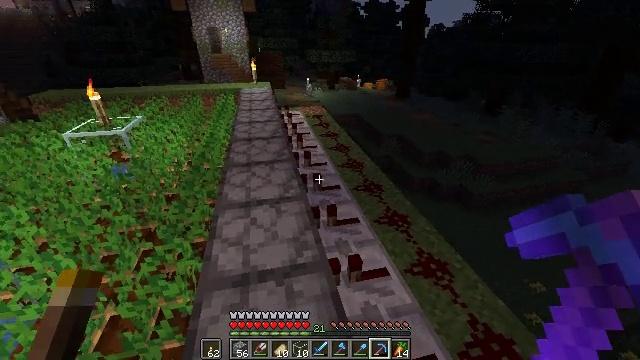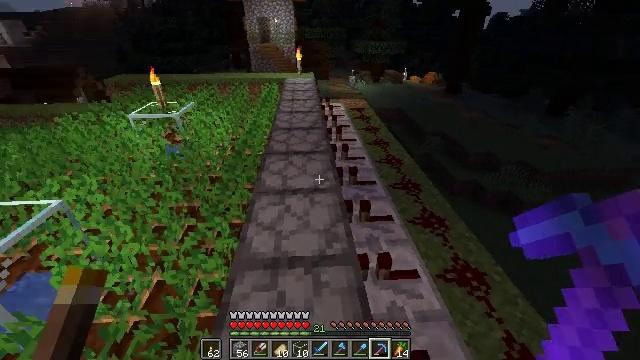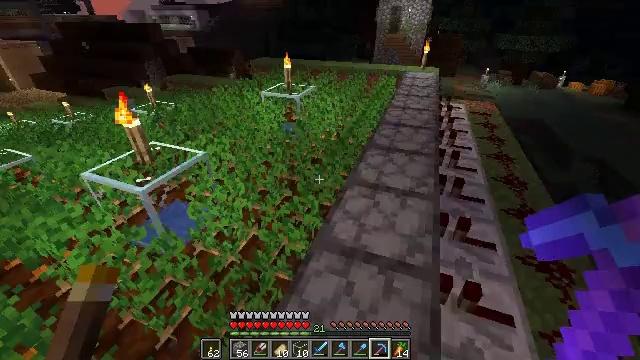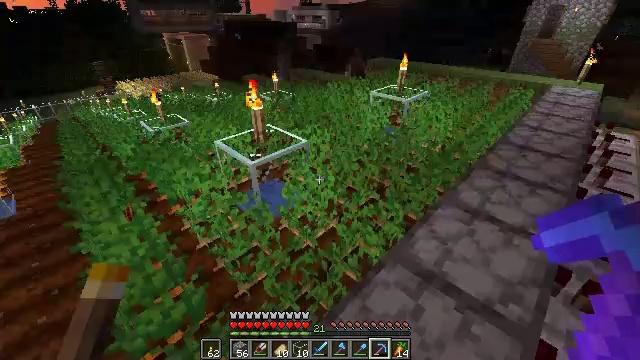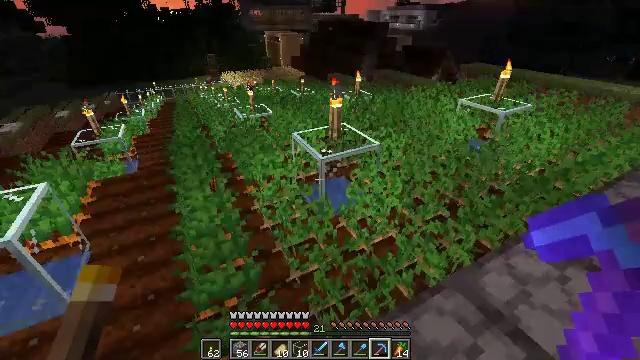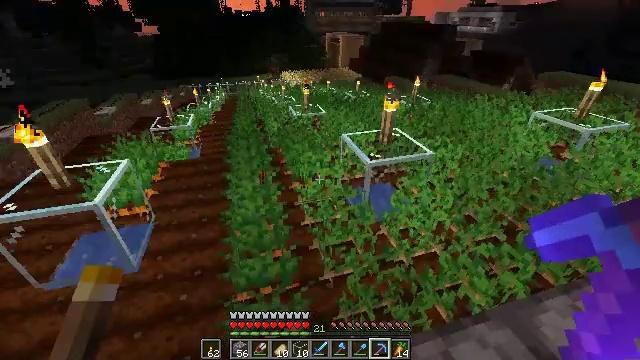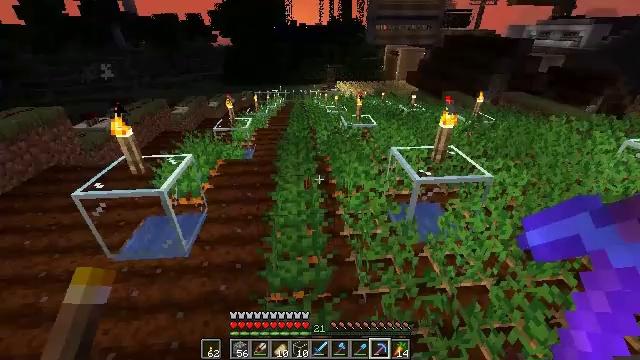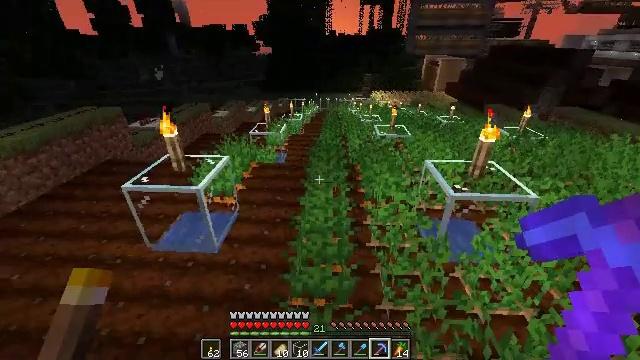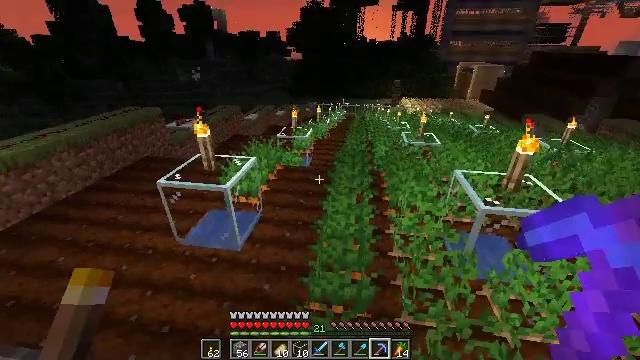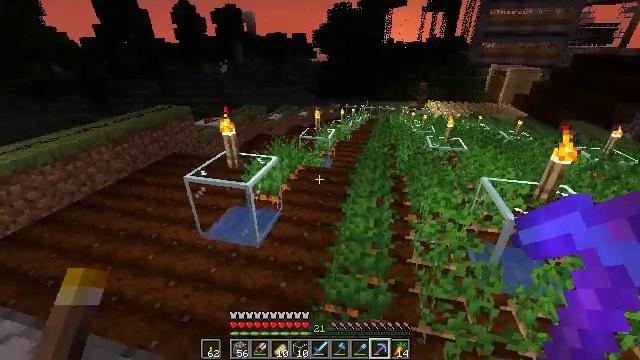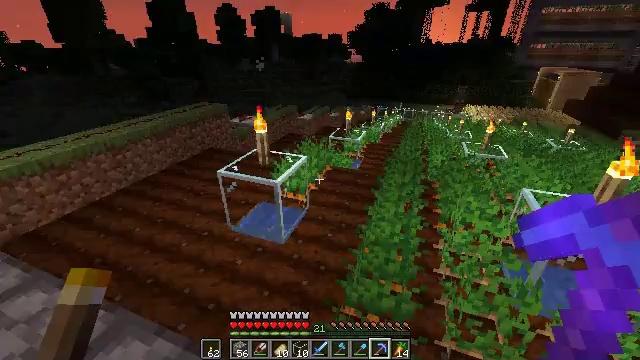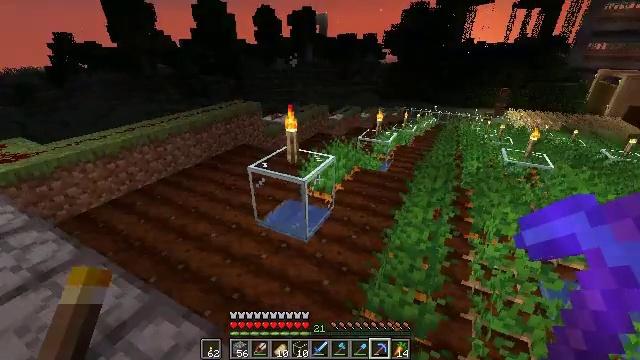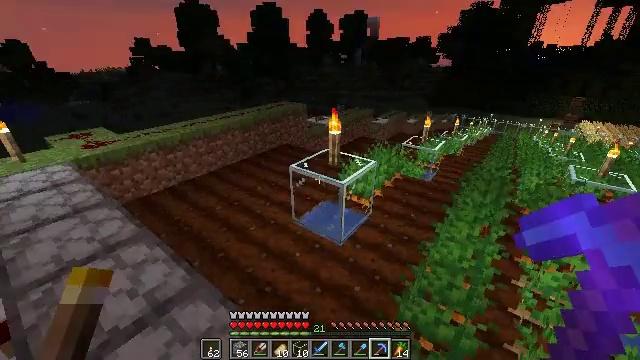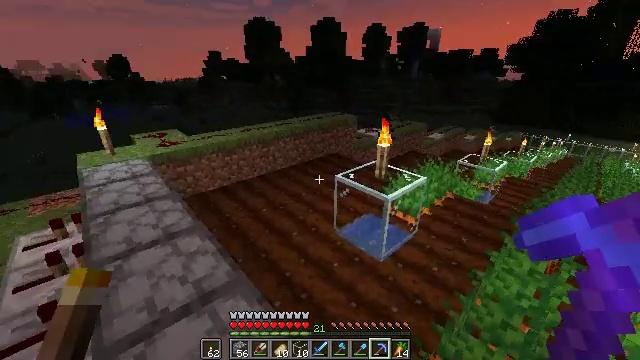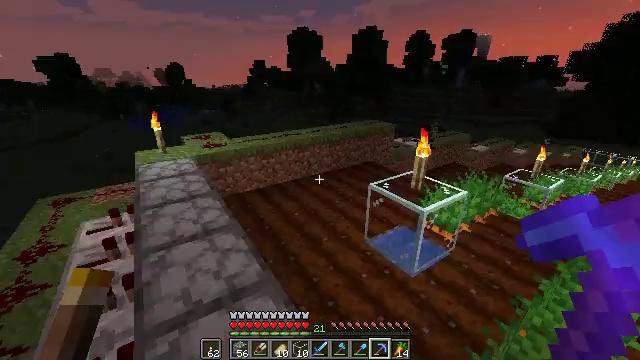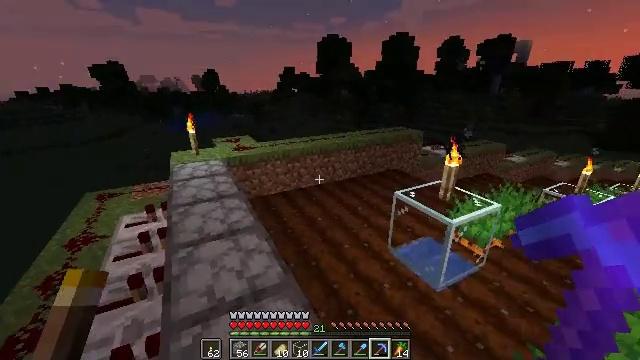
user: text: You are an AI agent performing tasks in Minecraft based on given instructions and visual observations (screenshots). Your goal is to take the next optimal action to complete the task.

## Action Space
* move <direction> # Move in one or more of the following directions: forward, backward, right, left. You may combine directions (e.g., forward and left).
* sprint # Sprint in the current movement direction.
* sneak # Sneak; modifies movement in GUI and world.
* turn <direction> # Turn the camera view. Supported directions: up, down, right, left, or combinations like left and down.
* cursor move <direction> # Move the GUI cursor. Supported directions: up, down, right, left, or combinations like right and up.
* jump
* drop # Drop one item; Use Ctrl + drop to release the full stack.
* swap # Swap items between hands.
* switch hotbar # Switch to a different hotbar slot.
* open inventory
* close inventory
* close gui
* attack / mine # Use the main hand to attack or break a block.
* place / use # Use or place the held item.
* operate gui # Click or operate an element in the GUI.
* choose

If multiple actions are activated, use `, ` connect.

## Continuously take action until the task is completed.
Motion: motion action
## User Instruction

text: Mine the redstone wire connected to mechanisms.
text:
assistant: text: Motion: turn left and down
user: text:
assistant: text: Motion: turn left and down
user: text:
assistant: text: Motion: turn left
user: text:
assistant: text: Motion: turn left
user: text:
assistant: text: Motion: turn left
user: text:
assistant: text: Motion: turn left and up
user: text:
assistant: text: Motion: turn left and up
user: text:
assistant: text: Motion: turn left and up
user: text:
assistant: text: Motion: turn left
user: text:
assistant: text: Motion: turn left
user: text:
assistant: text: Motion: turn left
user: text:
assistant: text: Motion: turn left
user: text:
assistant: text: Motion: turn left and up
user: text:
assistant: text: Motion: turn left and up
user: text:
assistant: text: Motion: turn left and up
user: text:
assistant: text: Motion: turn left and up
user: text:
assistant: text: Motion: turn left and up
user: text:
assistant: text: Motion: turn left
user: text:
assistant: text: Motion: turn left
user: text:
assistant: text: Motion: turn left
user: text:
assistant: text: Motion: turn left
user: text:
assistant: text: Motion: no_op
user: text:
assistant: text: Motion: no_op
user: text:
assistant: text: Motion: turn left
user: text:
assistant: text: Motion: turn left
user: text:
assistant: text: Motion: no_op
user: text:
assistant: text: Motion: no_op
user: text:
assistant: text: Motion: no_op
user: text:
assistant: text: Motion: no_op
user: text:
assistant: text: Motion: no_op